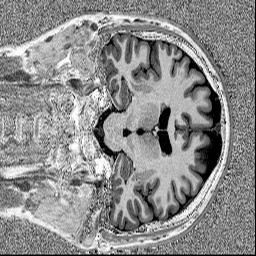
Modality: MP2RAGE
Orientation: coronal
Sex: male